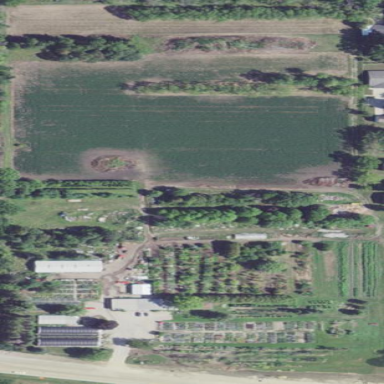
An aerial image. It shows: Plant nursery area.